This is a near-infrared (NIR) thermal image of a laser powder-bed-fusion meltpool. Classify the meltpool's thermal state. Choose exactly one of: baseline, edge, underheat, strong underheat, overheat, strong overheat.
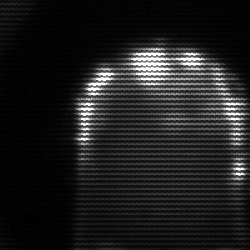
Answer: baseline